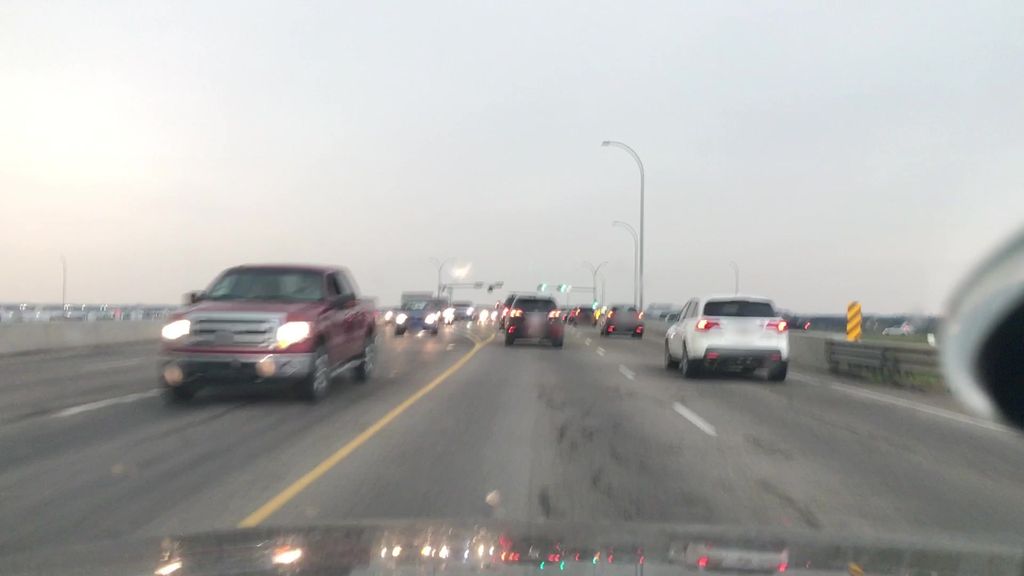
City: edmonton